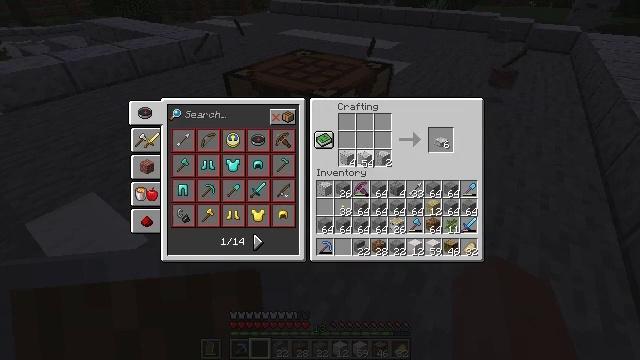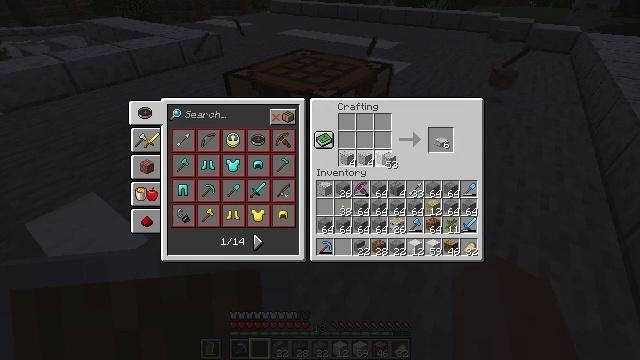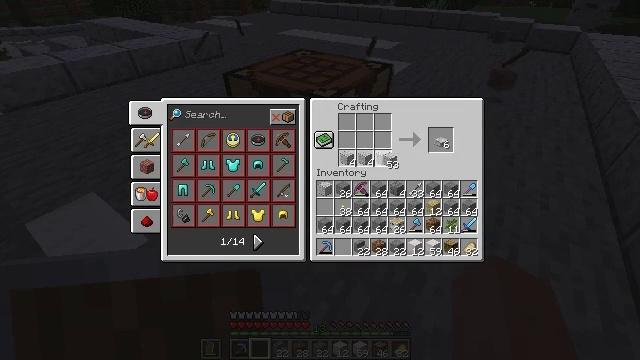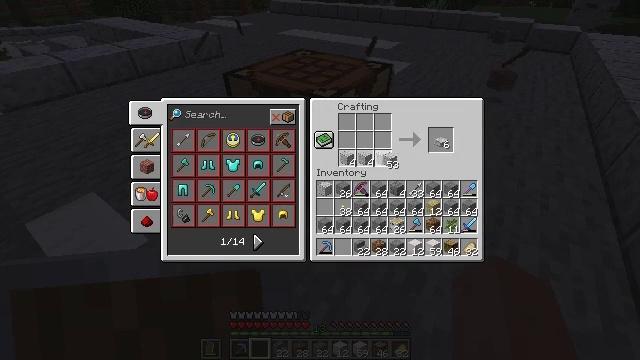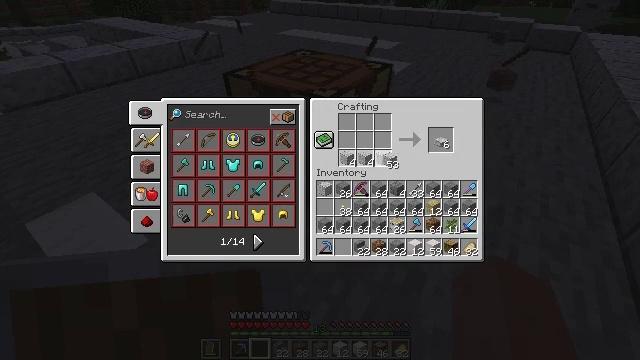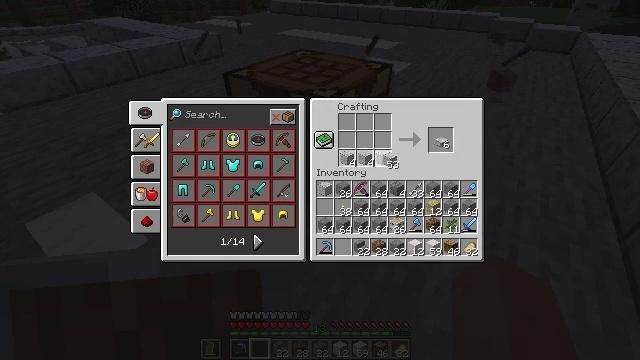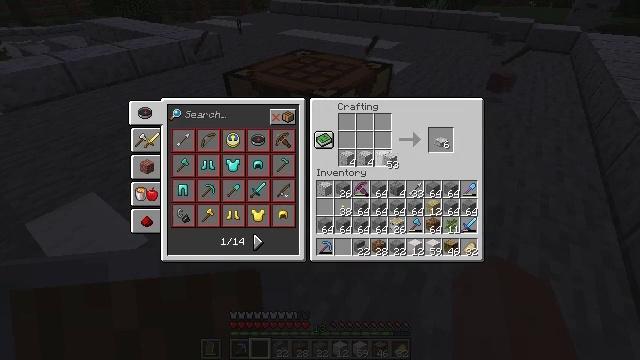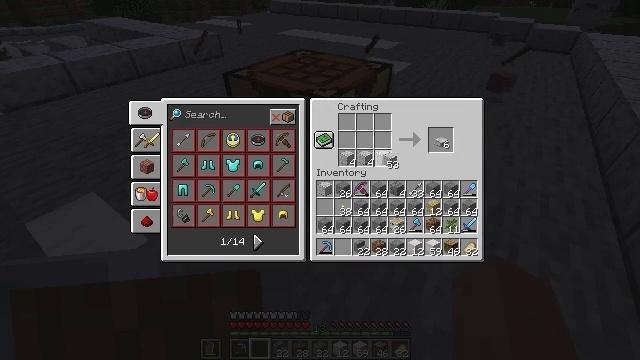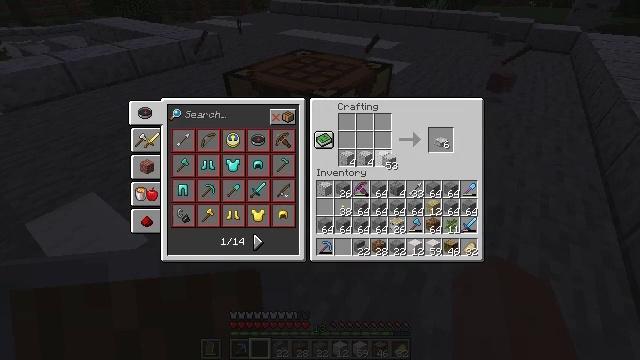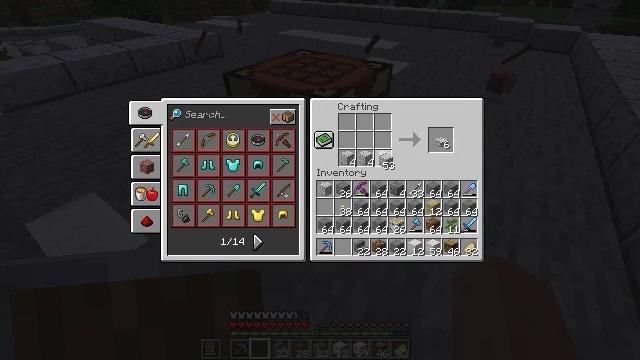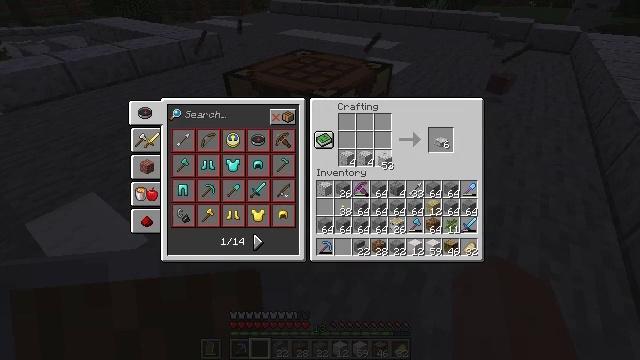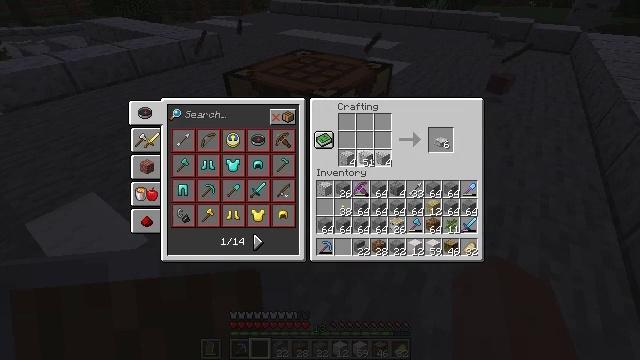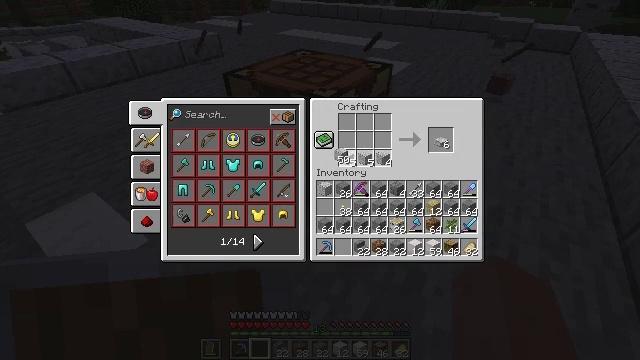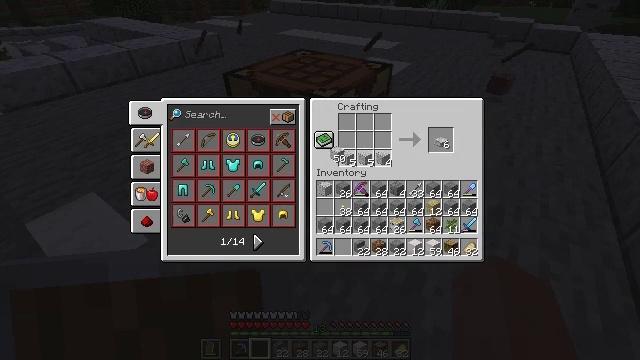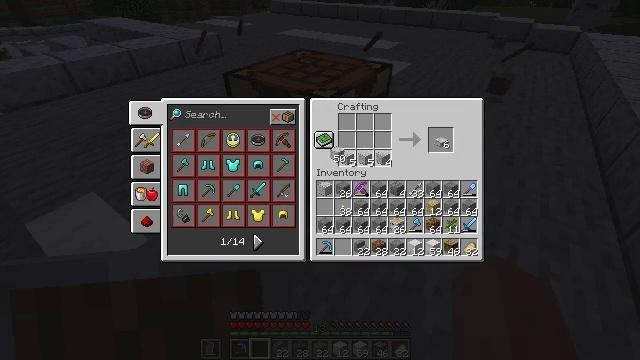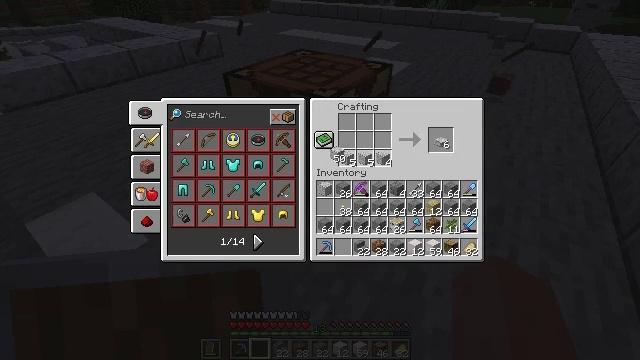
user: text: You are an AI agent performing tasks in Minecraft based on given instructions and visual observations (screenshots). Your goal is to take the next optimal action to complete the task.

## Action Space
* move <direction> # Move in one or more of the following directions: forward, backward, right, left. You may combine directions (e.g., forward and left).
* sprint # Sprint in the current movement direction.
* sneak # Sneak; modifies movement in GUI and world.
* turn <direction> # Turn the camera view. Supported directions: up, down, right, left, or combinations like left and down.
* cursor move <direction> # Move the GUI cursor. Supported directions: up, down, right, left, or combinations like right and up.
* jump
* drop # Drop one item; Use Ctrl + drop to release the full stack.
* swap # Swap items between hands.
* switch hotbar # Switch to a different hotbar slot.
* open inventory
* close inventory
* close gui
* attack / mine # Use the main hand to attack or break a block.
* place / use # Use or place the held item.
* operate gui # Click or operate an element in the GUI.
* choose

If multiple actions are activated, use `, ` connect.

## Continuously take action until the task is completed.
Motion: motion action
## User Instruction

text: Get a polished diorite slab by crafting with polished diorite.
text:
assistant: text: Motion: cursor move right, choose
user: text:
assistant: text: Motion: choose
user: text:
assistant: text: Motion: choose
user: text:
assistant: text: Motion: choose
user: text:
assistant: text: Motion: choose
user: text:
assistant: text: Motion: no_op
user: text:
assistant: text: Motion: no_op
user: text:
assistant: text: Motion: no_op
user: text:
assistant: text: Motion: choose
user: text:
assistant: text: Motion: choose
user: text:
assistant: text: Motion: cursor move left, choose
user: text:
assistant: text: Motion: cursor move left, choose
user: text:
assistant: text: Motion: choose
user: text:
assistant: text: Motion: choose
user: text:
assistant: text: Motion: choose
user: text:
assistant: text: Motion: choose
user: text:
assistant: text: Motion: choose
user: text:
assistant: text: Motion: choose
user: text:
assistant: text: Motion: choose
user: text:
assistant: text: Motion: cursor move right, choose
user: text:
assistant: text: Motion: cursor move right, choose
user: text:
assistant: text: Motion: choose
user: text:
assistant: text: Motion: choose
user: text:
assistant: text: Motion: choose
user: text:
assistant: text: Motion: choose
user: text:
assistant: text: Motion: no_op
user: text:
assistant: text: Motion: no_op
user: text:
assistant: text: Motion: cursor move left
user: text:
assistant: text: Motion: no_op
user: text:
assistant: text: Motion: no_op